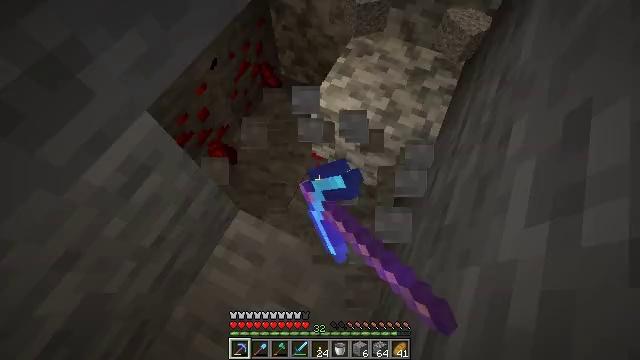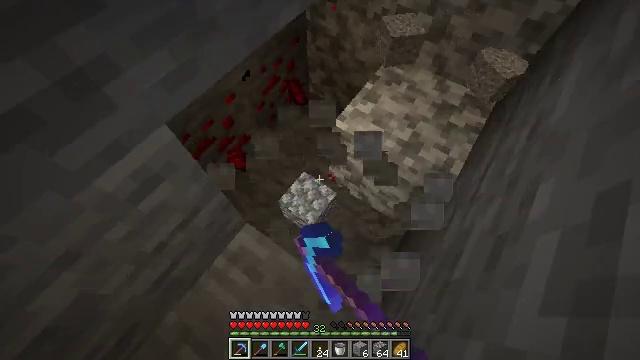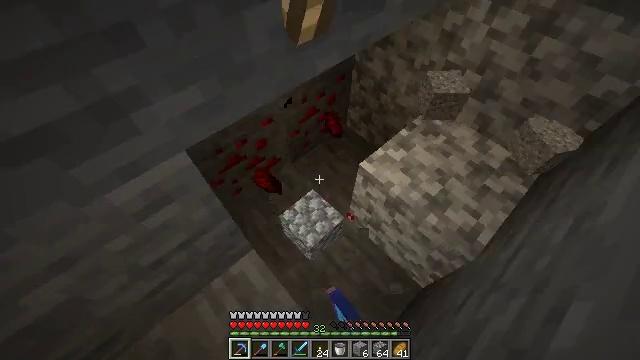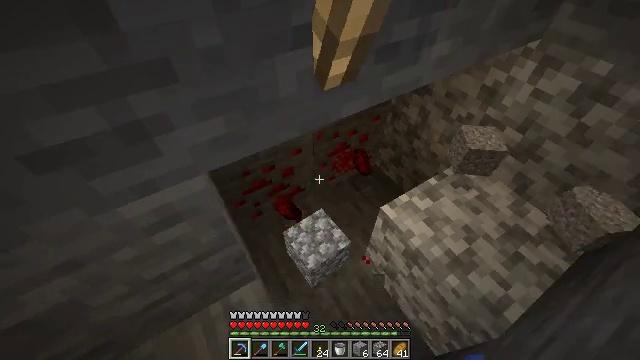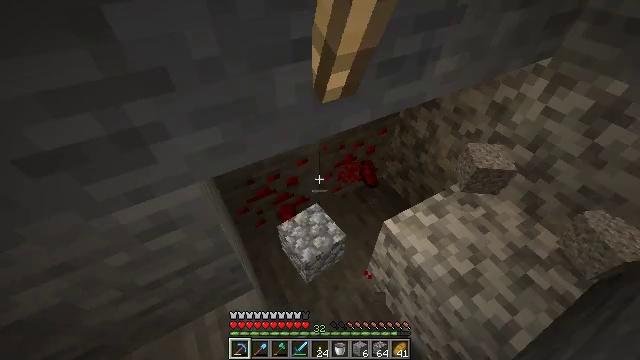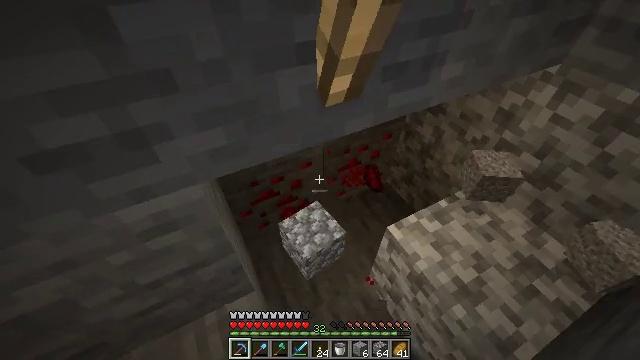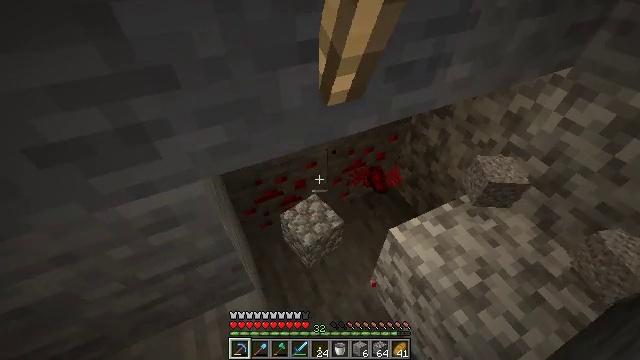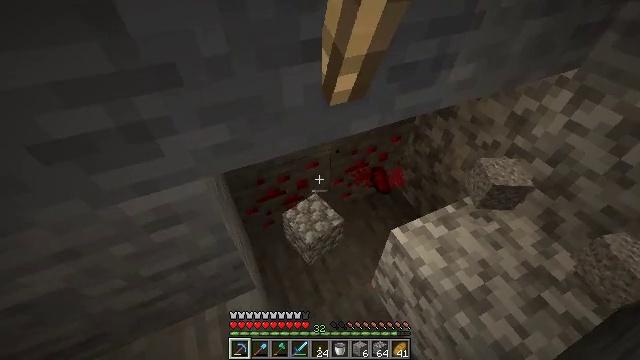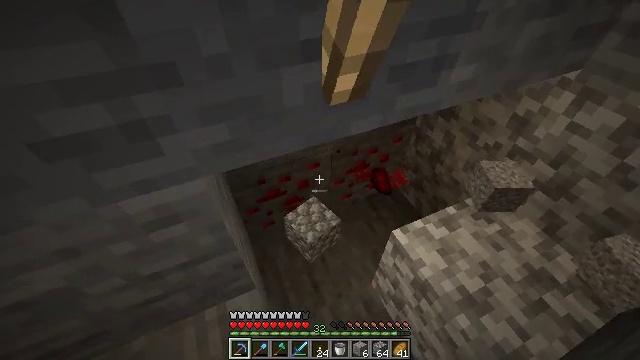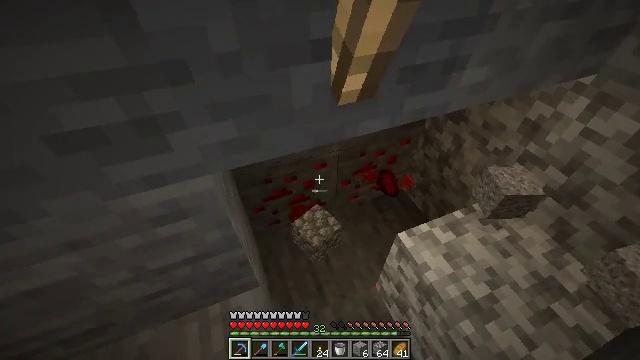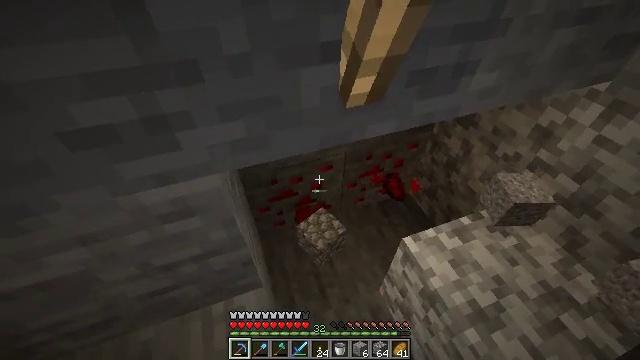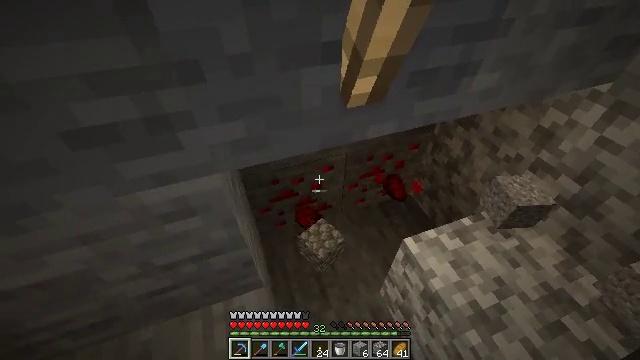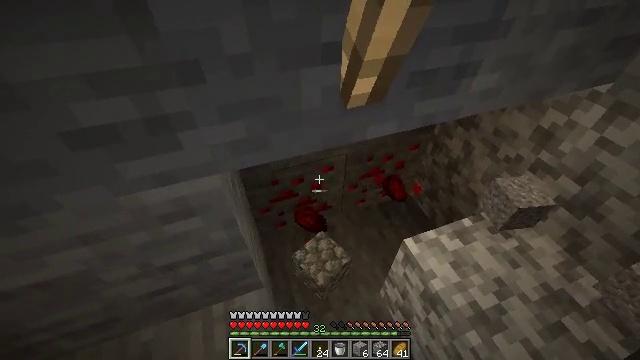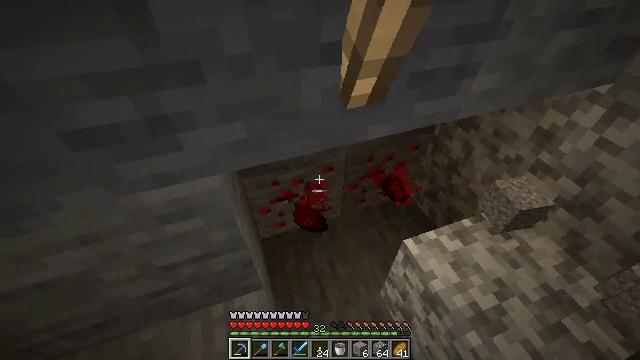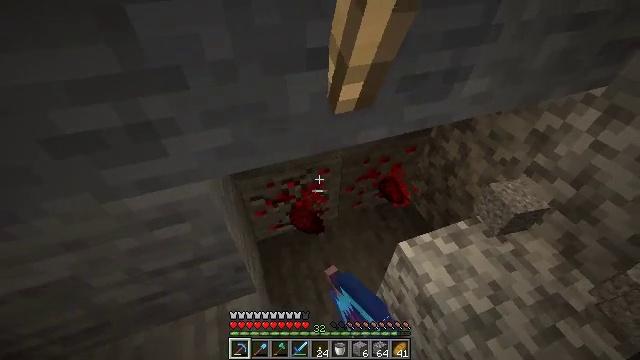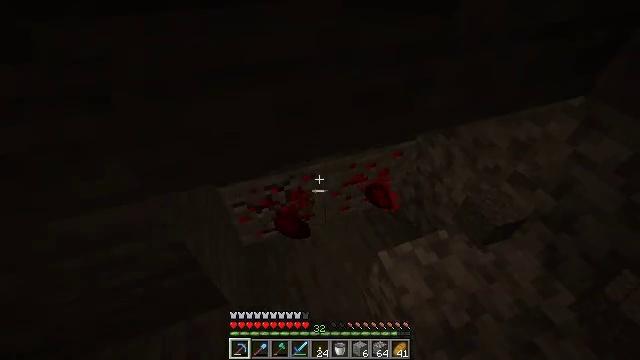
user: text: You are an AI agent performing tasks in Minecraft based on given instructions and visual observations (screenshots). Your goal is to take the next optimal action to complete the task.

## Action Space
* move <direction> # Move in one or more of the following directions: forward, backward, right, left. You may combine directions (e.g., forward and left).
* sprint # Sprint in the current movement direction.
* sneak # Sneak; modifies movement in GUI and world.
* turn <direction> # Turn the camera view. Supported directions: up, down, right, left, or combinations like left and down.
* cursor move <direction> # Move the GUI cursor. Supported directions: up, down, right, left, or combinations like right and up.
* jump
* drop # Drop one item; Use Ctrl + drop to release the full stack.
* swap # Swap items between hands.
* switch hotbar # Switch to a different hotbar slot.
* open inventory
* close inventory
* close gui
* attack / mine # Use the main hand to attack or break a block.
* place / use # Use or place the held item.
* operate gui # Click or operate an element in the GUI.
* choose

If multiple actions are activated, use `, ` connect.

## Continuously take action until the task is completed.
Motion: motion action
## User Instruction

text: Mine the wall torch to remove it.
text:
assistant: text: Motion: move right, turn left and up, attack / mine
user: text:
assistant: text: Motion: move right, turn left and up, attack / mine
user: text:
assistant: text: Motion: turn left and up, attack / mine
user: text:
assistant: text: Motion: turn left and up
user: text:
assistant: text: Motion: turn left
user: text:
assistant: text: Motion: turn left
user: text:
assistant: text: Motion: no_op
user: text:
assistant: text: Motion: no_op
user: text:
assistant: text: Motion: turn left
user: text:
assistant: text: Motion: turn left
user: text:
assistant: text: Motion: no_op
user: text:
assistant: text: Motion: no_op
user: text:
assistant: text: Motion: attack / mine
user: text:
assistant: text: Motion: move right, attack / mine
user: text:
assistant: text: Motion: move right, attack / mine
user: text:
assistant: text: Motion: attack / mine
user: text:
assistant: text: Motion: turn left, attack / mine
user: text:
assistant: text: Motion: turn left, attack / mine
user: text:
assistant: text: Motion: turn left, attack / mine
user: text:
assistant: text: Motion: attack / mine